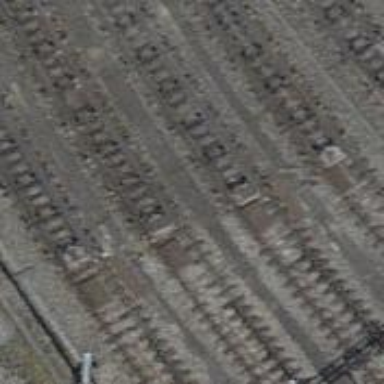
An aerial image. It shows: Rail yard with electrified tracks. The railway has single track with contact line. There is beam retarder on the railway.